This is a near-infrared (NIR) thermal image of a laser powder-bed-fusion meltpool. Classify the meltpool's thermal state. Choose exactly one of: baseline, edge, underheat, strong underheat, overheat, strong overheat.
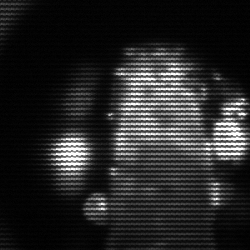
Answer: strong underheat